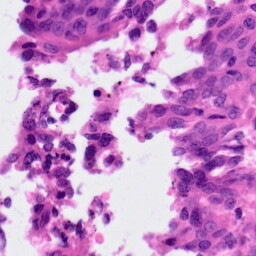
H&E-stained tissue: Ovarian